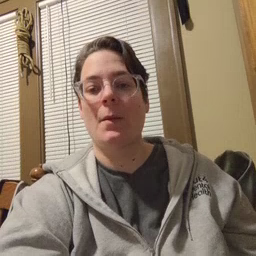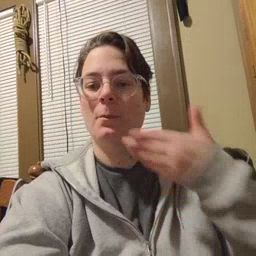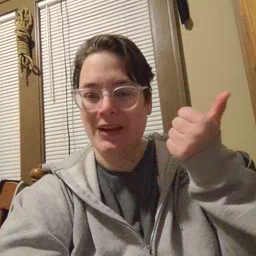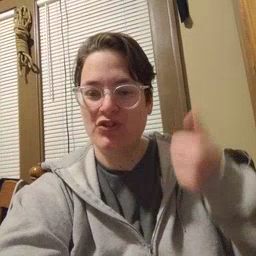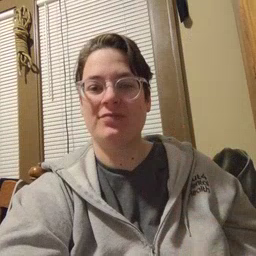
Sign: better